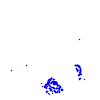
Particle: proton